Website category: movie
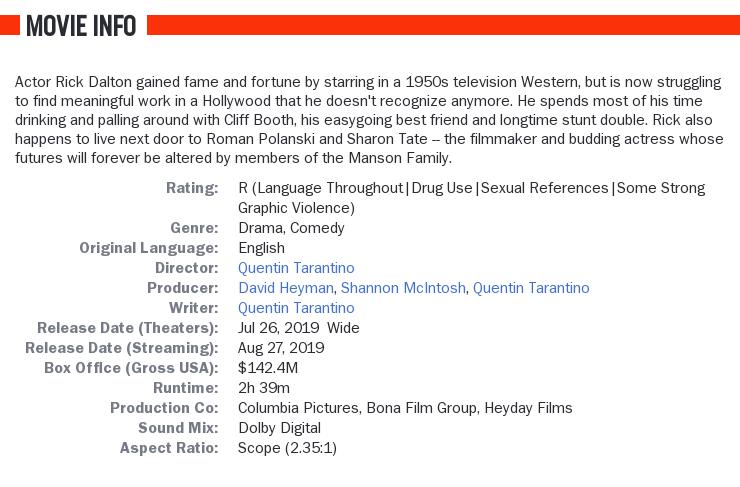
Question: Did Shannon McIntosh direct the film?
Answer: no

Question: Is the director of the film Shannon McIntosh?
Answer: no

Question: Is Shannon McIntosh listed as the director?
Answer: no

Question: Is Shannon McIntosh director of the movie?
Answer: no

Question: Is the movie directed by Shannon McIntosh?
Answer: no

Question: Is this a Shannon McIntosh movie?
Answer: no

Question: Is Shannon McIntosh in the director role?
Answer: no

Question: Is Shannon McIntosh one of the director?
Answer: no

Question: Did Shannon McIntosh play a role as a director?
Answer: no

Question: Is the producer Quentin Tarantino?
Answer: no

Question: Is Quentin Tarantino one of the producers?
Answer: no

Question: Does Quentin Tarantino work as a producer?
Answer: no

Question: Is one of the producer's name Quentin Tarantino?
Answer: no

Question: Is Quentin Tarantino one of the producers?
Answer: no

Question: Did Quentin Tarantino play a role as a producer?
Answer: no

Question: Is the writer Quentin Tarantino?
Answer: yes

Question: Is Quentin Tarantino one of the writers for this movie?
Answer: yes

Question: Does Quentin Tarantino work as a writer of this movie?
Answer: yes

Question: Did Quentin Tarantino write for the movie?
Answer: yes

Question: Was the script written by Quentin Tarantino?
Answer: yes

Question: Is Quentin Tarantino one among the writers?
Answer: yes

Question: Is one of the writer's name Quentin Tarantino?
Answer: yes

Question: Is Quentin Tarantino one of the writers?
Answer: yes

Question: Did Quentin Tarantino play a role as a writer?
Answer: yes

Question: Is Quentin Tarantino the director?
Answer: no

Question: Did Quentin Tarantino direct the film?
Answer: no

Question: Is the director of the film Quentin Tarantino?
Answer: no

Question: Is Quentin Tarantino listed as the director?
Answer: no

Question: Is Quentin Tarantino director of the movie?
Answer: no

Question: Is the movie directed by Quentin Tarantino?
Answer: no

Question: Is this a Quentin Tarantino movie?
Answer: no

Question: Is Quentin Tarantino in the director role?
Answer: no

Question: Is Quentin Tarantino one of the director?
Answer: no

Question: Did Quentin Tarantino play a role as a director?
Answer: no